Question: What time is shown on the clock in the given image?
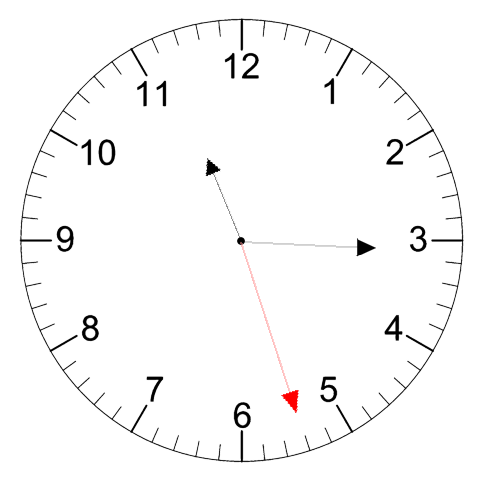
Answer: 11:15:27